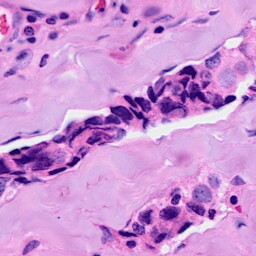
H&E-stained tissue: Breast